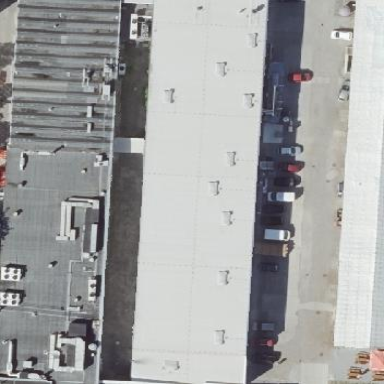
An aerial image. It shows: Flat-roofed commercial building.